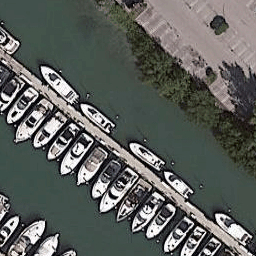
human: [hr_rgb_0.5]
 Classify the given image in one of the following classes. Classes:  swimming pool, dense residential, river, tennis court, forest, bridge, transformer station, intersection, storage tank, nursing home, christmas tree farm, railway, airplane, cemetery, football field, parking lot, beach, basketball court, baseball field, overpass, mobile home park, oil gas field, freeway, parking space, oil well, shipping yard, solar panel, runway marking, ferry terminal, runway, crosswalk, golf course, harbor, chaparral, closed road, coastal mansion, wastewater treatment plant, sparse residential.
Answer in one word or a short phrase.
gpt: harbor